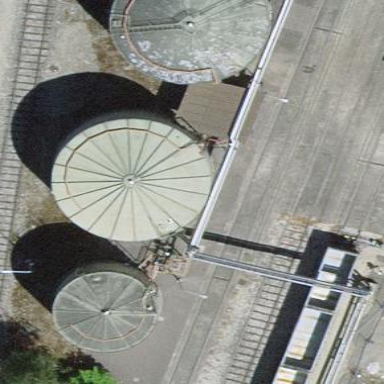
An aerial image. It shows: Building with storage tank.